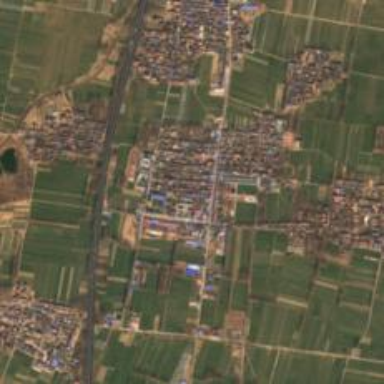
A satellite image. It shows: Township within town.